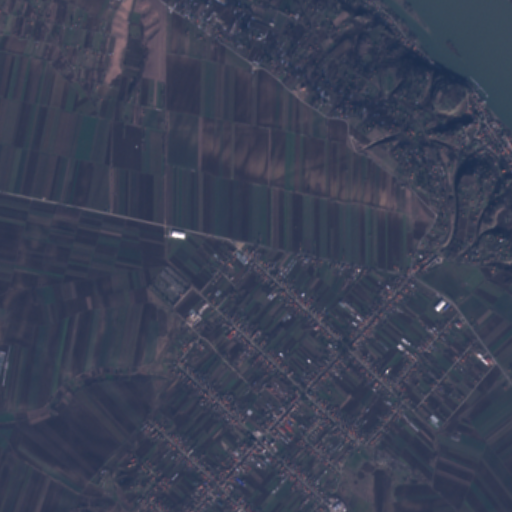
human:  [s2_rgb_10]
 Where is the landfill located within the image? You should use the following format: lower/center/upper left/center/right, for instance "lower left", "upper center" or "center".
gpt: The landfill is located in the lower right of the image.
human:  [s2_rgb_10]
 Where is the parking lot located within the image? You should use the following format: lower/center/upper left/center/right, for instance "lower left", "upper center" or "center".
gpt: The parking lot is located in the upper right of the image.
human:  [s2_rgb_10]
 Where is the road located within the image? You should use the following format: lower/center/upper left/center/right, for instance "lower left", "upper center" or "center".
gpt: There is no road in the image.